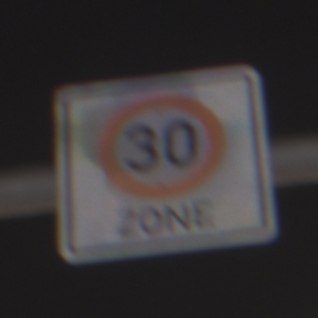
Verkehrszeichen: BeginnZone30
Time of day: Night
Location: Outdoor (Urban)
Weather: Overcast
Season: Winter
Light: Artificial